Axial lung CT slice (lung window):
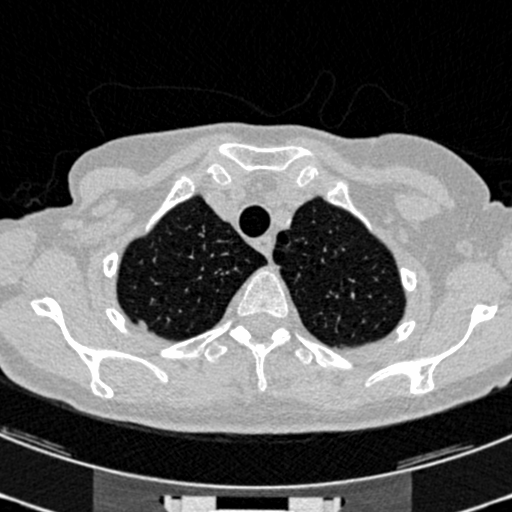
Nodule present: no